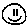
Label: smiley face